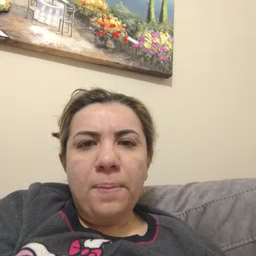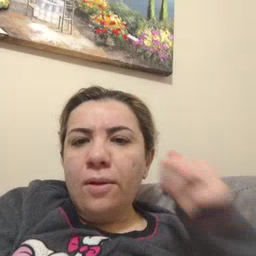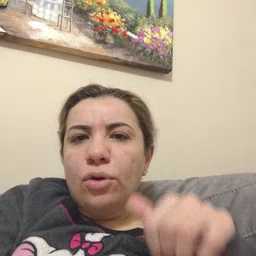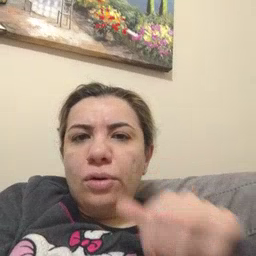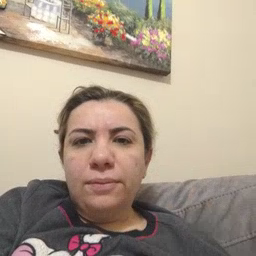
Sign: girl